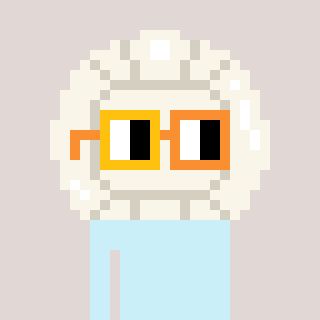
a pixel art character with square yellow and orange glasses, a volleyball-shaped head and a grayscale-colored body on a warm background